Interaction volume radius: 5 \u00c5
Interaction volume height: 45 \u00c5
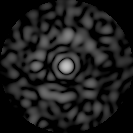
Disorder parameter: 0.8694